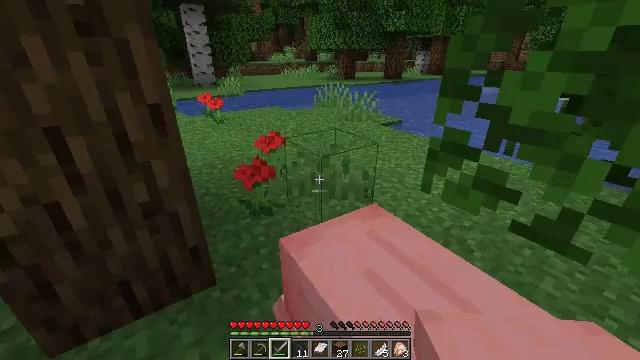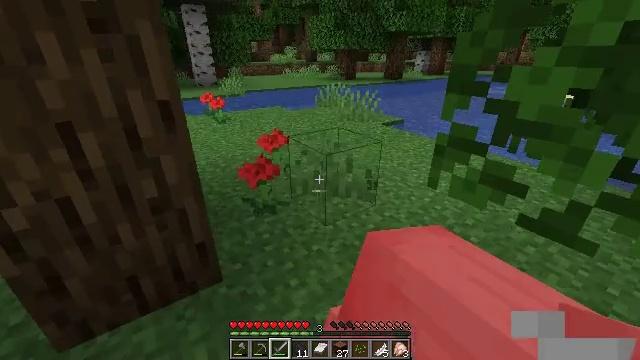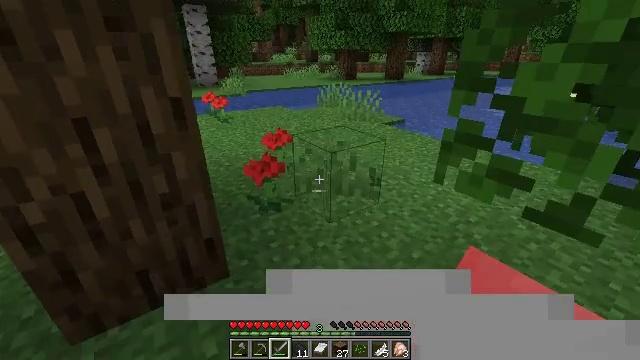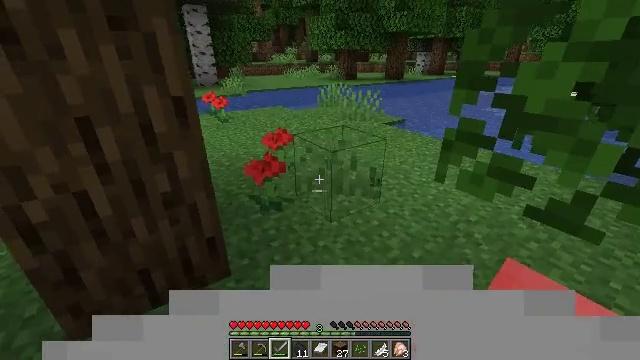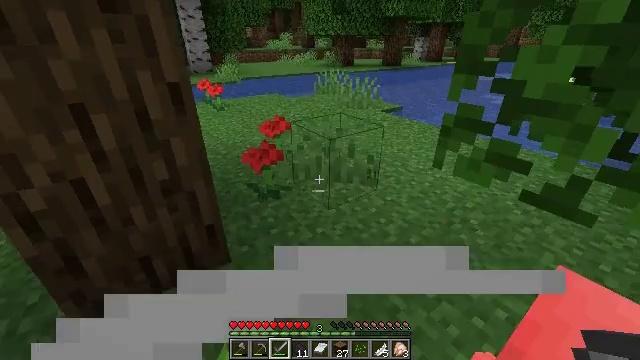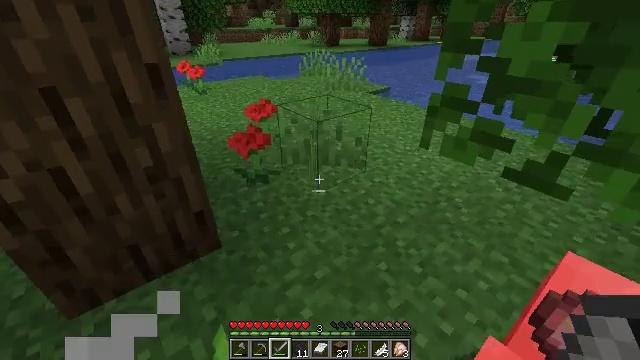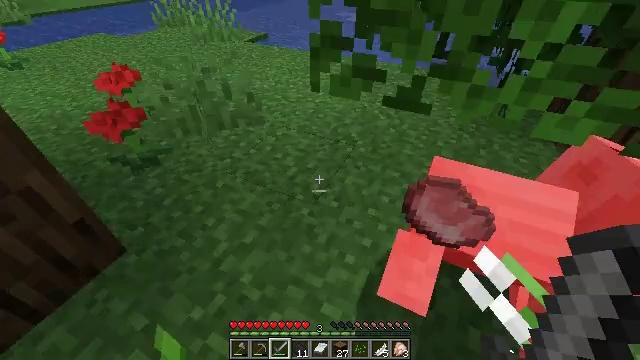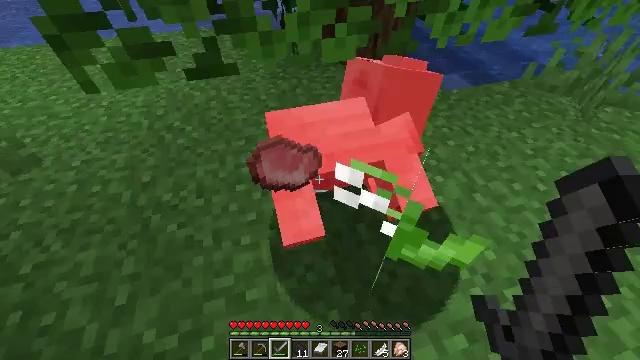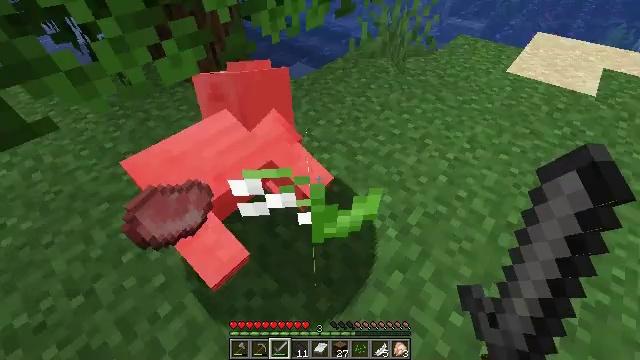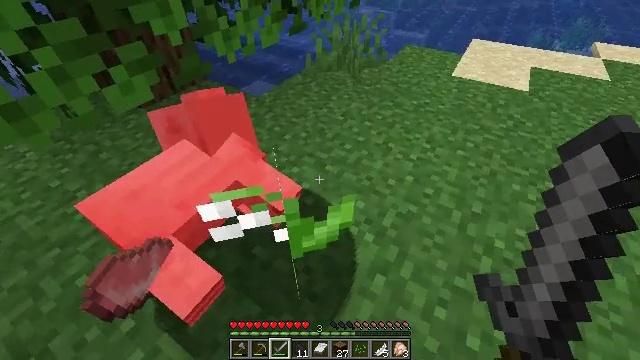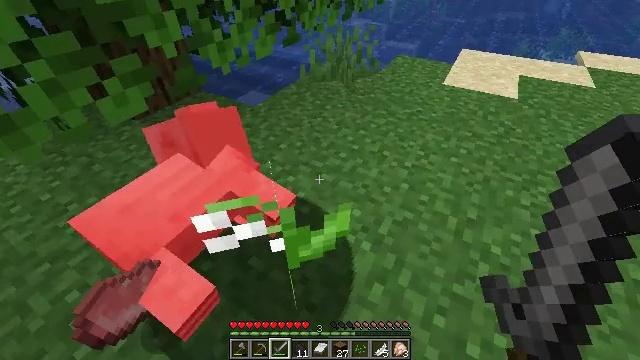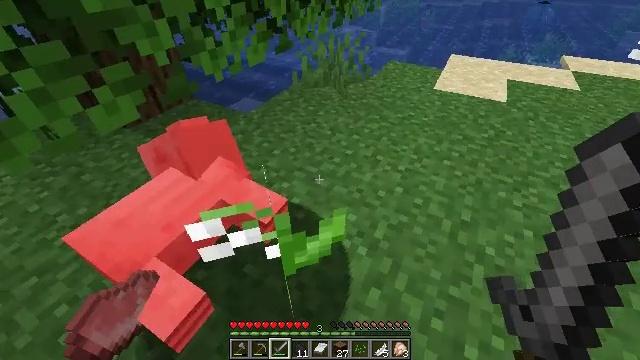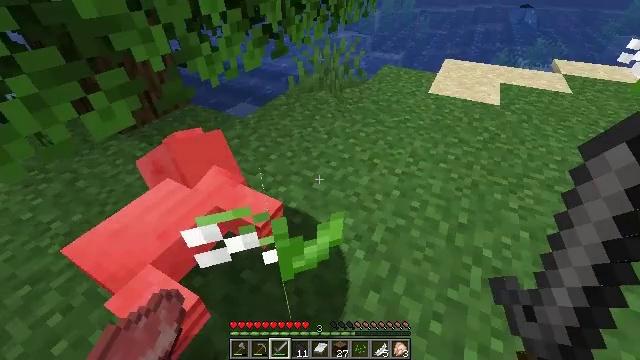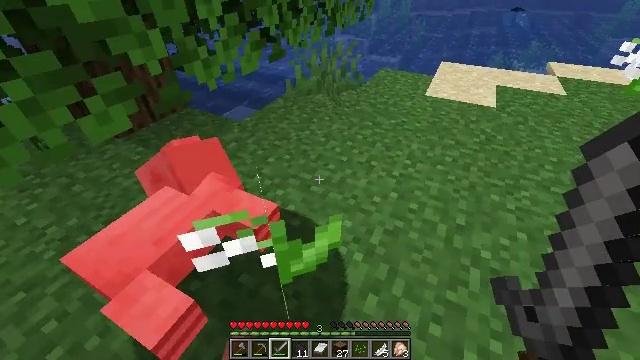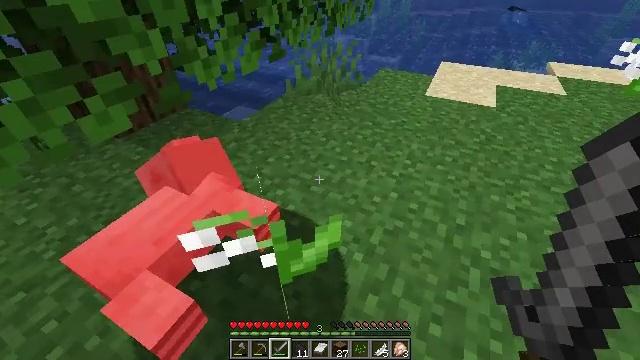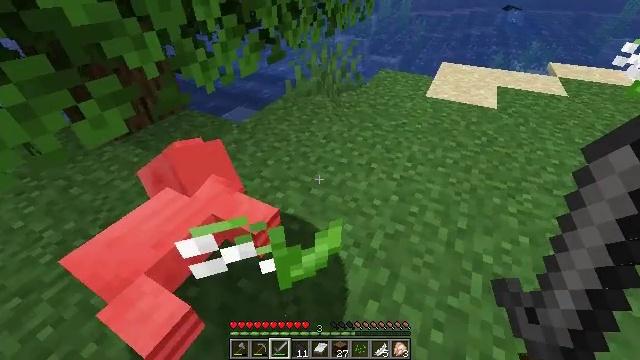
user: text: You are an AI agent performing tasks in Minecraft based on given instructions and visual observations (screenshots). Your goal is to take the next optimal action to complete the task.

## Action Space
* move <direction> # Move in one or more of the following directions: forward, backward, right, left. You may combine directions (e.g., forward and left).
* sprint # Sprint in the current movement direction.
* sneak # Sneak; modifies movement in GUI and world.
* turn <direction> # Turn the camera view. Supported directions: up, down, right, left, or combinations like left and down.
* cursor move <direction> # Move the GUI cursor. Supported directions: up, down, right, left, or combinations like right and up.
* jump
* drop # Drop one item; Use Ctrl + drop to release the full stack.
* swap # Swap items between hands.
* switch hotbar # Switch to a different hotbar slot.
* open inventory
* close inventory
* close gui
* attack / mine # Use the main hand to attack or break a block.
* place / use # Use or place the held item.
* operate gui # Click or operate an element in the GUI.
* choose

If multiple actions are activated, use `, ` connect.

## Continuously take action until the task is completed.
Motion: motion action
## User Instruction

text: Attack the fletching table to break it.
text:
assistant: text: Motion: no_op
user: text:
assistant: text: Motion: no_op
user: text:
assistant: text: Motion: no_op
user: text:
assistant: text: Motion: turn down
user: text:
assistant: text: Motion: turn right and down
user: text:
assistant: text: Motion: turn right and down
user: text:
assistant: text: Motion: turn right and down
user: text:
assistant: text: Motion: turn right
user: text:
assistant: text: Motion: turn right and up
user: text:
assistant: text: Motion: turn right and up
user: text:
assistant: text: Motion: turn right and up
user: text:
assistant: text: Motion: no_op
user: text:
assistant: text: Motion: no_op
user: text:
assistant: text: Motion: no_op
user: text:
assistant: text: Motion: move forward
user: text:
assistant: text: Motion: move forward, turn left
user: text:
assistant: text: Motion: move forward, turn left and up
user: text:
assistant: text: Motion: move forward, turn left and up
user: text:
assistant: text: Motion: move forward, turn right and up
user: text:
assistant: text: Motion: move forward, turn right and up
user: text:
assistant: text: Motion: move forward, turn right and up
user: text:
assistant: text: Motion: move forward, turn right and up
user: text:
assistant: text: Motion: move forward
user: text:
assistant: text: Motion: move forward
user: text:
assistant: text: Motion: move forward
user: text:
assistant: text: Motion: move forward
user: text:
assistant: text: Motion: move forward
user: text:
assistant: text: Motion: move forward
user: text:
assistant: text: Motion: move forward
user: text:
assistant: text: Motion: move forward